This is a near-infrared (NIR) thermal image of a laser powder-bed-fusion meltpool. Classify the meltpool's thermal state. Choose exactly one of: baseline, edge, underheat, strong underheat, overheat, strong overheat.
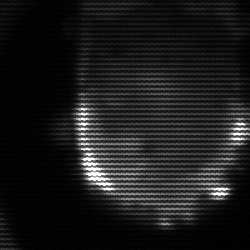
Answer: baseline